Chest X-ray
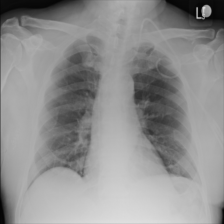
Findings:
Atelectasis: negative
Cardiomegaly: negative
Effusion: negative
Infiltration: negative
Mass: negative
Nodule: negative
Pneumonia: negative
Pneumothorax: negative
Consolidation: negative
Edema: negative
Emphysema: negative
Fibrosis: negative
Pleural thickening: negative
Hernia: negative